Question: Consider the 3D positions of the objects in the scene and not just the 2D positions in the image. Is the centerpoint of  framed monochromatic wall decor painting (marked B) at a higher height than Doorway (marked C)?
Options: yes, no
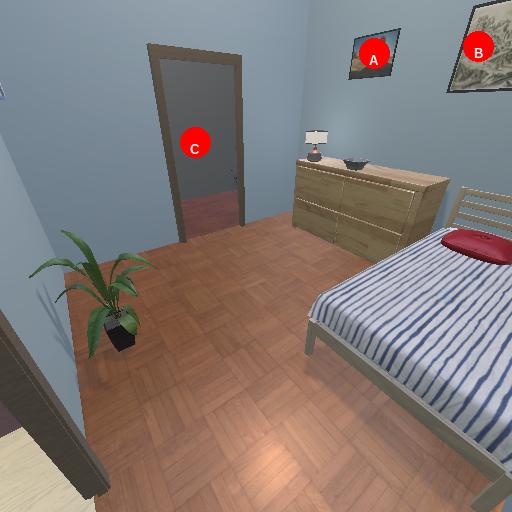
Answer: yes